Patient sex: F
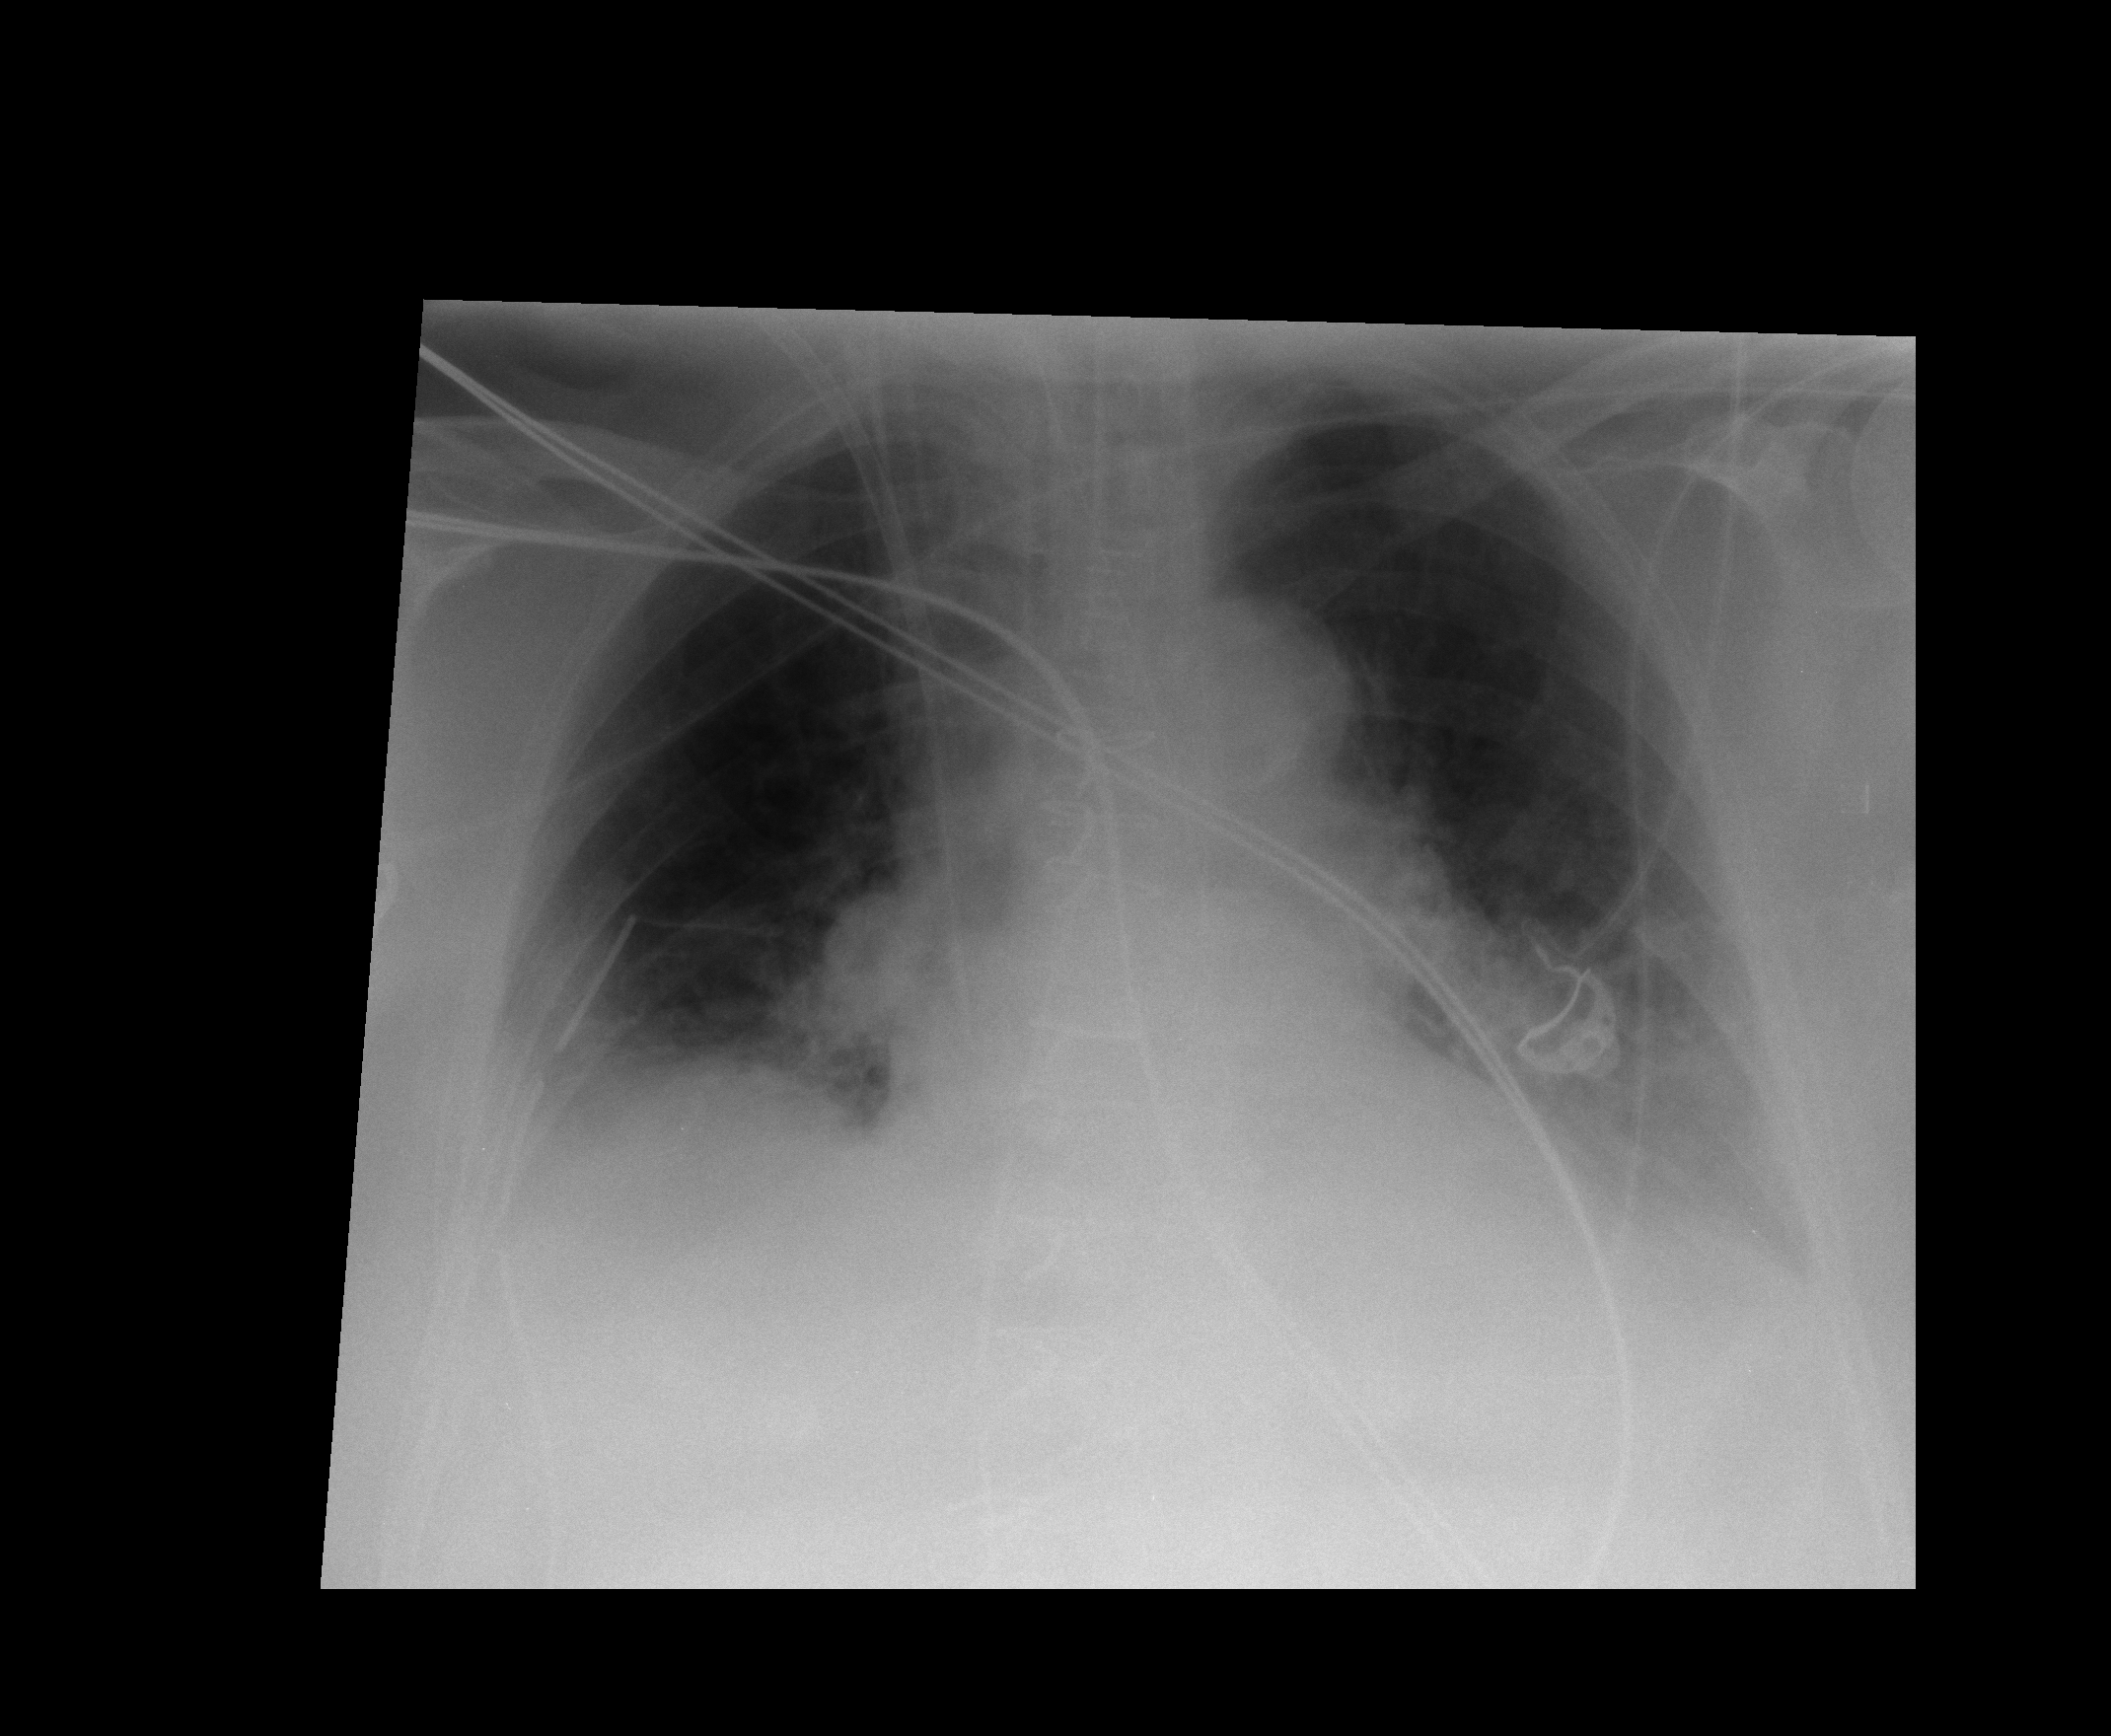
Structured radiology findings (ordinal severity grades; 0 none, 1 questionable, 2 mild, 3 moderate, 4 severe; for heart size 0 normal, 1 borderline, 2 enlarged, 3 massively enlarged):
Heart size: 2
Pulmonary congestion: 1
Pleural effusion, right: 1
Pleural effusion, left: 2
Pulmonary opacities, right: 0
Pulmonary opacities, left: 0
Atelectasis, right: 2
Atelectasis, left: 2